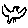
Label: bird